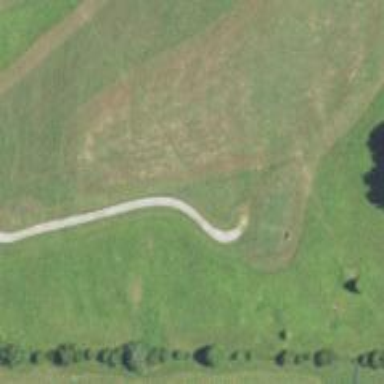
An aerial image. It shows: Path used for both walking and golf.